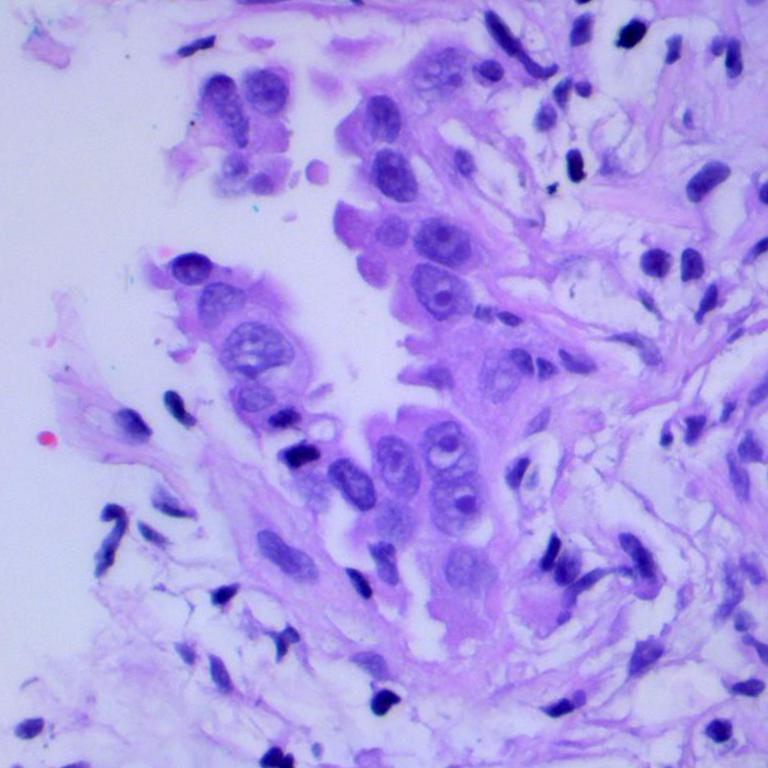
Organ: lung
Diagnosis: adenocarcinomas